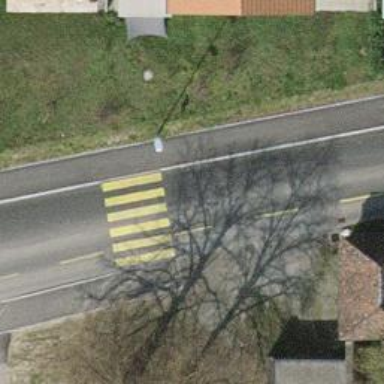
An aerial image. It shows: Marked crossing on the road with clear markings.